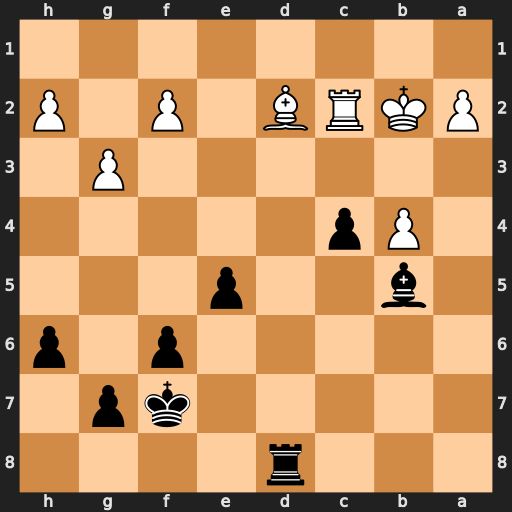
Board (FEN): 3r4/5kp1/5p1p/1b2p3/1Pp5/6P1/PKRB1P1P/8
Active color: b
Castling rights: -
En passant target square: -
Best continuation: Ba4 Be3 Bxc2